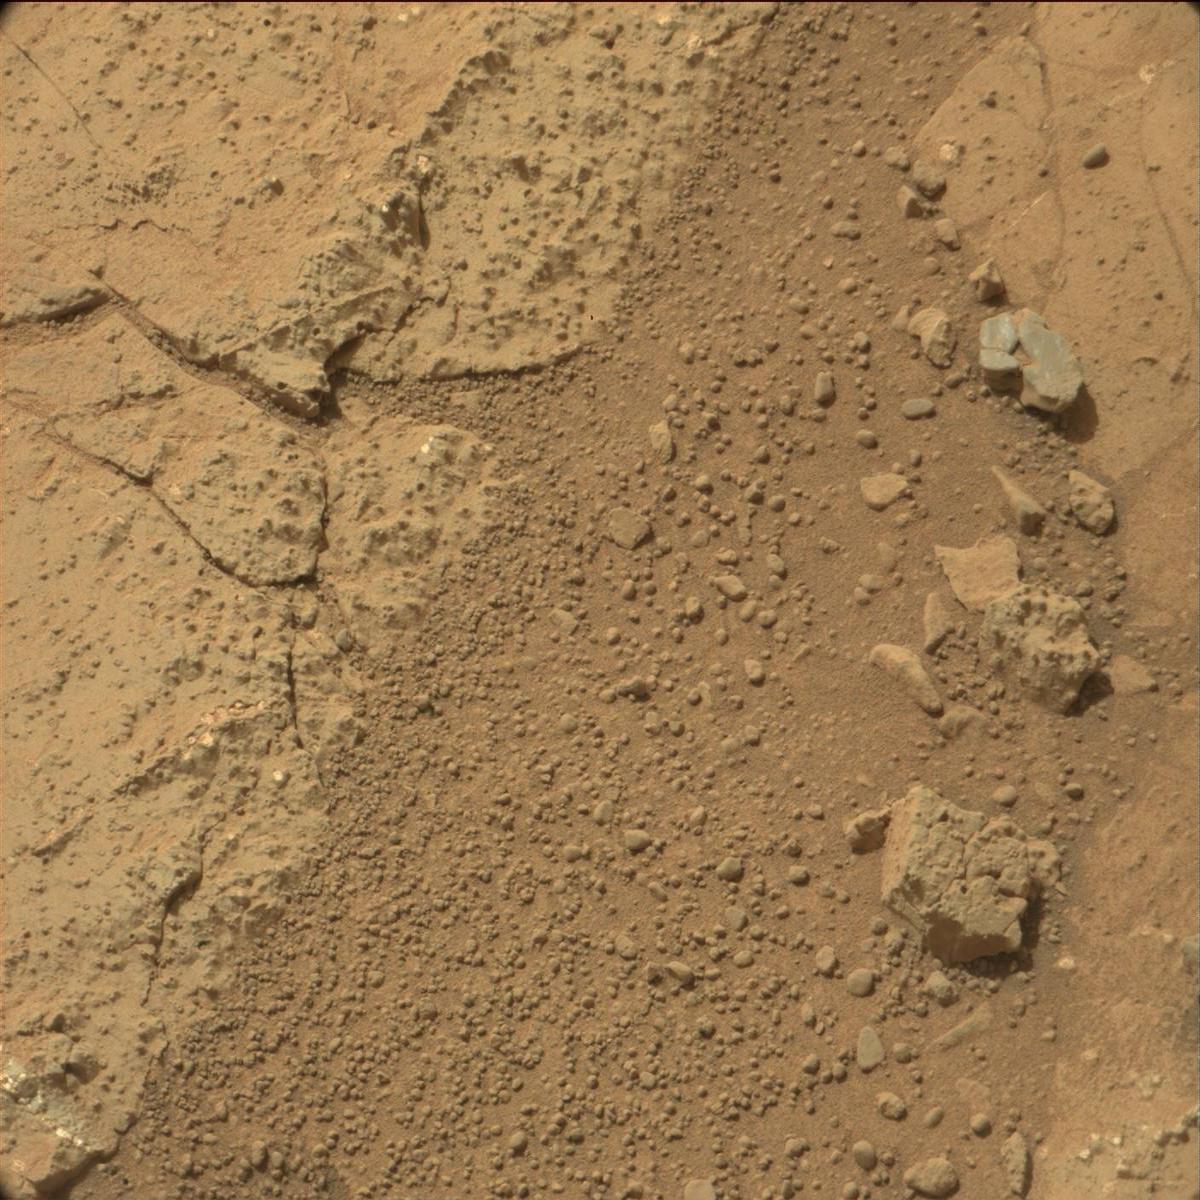
Terrain classes present: Bedrock, Rock, Sand / Soil